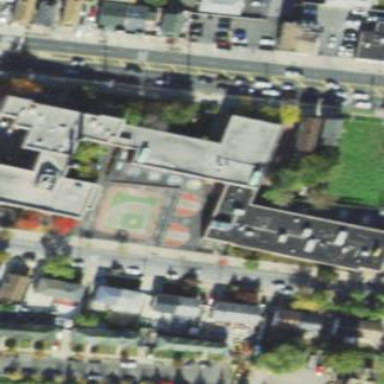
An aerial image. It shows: School.